Interaction volume radius: 5 \u00c5
Interaction volume height: 20 \u00c5
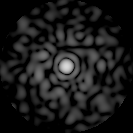
Disorder parameter: 0.8667